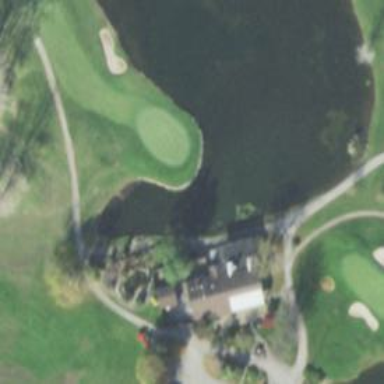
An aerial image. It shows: Golf hole.